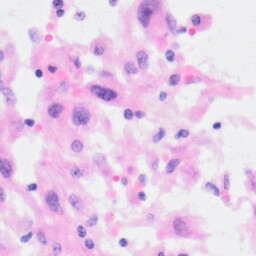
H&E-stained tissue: Kidney